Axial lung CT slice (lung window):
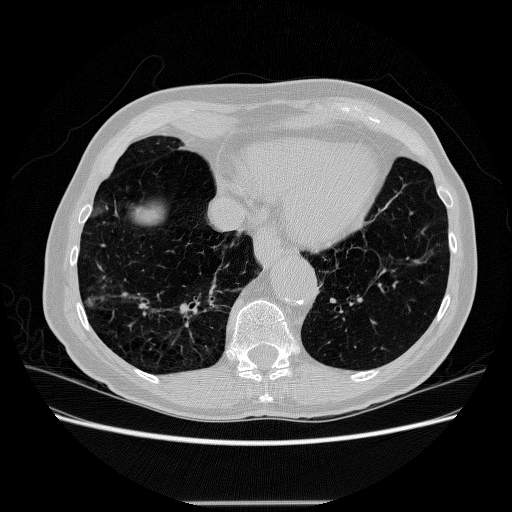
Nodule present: no